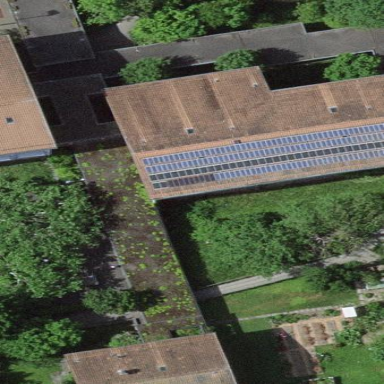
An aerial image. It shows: View of roof of building.